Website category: sports
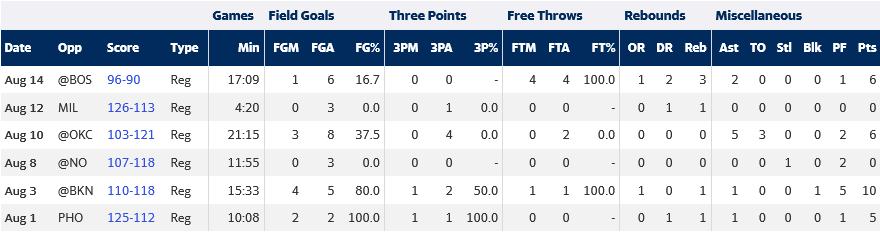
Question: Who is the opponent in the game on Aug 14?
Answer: BOS

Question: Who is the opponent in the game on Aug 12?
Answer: MIL

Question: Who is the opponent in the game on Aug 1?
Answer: PHO

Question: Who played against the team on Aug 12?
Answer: MIL

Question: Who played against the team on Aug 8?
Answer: NO

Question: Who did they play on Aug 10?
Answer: OKC

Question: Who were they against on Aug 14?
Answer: BOS

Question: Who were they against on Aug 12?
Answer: MIL

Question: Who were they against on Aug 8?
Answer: NO

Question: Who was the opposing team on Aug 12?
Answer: MIL

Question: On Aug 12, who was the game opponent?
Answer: MIL

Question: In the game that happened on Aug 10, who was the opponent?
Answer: OKC

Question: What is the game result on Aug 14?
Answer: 96-90

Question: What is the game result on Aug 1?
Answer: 125-112

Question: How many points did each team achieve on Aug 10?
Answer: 103-121

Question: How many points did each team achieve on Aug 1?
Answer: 125-112

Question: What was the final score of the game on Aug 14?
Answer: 96-90

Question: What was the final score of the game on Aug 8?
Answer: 107-118

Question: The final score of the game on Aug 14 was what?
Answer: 96-90

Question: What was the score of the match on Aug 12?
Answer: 126-113

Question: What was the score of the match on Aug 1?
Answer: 125-112

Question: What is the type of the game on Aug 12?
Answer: Reg

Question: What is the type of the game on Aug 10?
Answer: Reg

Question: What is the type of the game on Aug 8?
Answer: Reg

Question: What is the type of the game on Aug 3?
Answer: Reg

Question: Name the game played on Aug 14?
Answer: Reg

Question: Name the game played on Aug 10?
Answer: Reg

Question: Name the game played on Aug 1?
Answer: Reg

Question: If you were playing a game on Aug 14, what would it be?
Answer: Reg

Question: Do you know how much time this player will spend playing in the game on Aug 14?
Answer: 17:09

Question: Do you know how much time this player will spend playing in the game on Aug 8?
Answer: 11:55

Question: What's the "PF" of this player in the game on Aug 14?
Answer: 1

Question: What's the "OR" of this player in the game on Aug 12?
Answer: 0

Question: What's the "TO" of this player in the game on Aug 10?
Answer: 3

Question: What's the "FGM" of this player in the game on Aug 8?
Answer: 0

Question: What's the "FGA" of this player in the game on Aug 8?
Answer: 3

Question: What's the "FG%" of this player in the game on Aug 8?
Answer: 0.0

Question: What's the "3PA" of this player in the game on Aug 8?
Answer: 0

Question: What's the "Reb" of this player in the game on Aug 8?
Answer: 0

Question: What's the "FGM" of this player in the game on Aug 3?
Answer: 4

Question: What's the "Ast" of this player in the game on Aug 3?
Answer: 1

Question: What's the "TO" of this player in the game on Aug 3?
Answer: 0

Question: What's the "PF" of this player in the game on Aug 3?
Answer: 5

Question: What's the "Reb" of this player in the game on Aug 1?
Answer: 1

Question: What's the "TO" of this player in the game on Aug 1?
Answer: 0

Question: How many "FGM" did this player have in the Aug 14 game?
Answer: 1

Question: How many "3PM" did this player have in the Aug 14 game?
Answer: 0

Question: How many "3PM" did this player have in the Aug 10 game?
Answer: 0

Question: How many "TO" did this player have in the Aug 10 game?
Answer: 3

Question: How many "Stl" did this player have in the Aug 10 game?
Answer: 0

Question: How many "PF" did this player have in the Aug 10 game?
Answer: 2

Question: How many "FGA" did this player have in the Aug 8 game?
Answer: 3

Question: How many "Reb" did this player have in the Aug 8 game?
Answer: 0

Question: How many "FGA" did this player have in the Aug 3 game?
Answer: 5

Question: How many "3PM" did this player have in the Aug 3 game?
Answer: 1

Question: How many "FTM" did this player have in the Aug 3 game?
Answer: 1

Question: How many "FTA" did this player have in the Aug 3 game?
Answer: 1

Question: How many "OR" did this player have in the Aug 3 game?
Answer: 1

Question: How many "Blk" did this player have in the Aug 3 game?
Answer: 1

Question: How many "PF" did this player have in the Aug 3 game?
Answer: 5

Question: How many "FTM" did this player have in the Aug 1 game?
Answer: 0

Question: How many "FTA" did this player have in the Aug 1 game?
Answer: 0

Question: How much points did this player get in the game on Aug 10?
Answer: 6

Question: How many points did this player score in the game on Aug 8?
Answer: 0